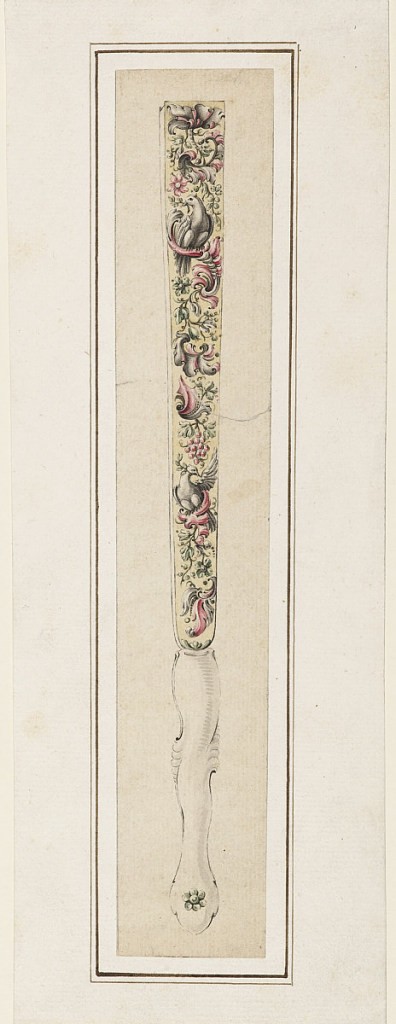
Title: Design for a Fan, Closed
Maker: Unknown
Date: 1750–75
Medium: Pen and black Ink, brush and wash, watercolor, white gouache on cream laid paper, lined
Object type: Drawing
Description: Visible edge includes design with overall vegetal motif, interspersed with two birds. The handle of the fan is mainly undecorated, with one small flower depicted at bottom.